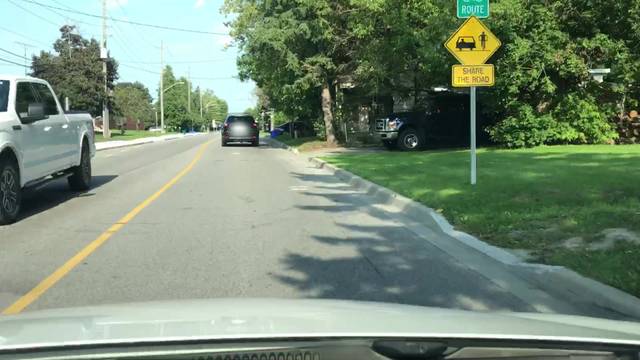
Region: Canada
Coordinates: 43.998, -79.458